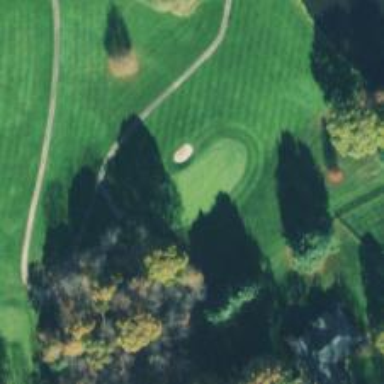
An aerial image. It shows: Golf hole.